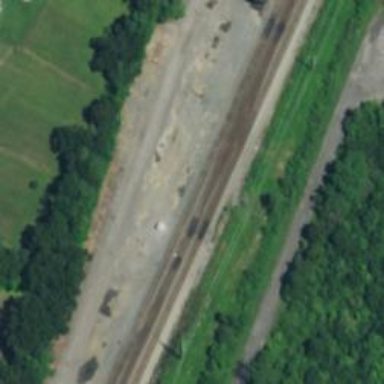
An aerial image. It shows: Railway track.